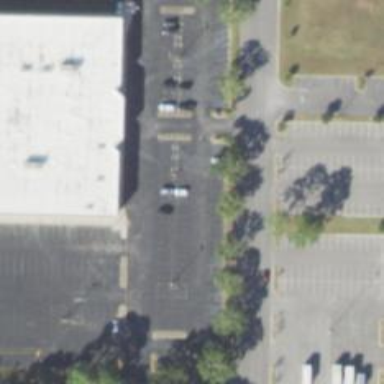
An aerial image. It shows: Parking space.